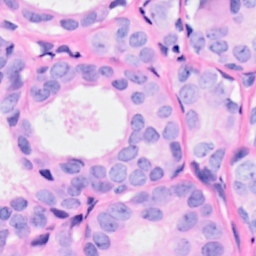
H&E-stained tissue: Breast